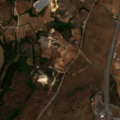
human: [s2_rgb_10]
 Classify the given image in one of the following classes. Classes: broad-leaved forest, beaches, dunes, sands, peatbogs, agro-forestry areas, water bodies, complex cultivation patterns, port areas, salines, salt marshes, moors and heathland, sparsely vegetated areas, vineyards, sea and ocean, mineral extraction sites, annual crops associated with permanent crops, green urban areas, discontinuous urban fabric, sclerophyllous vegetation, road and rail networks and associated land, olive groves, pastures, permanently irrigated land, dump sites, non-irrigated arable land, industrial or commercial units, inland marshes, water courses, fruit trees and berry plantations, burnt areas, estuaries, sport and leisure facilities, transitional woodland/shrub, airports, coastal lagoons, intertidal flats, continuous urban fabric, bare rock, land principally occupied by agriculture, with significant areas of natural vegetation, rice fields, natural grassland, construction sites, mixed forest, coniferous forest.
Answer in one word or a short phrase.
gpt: permanently irrigated land, olive groves, land principally occupied by agriculture, with significant areas of natural vegetation